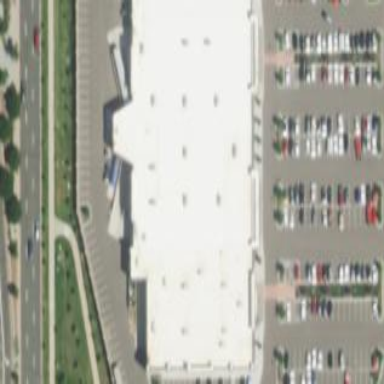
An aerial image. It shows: Retail building.